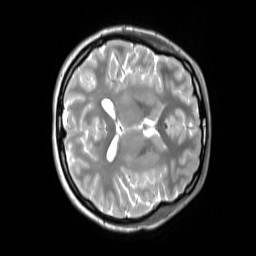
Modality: T2w
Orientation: axial
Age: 23
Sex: female
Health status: ill
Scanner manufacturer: siemens
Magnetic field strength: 3 T
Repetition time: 2.8 s
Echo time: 0.326 s